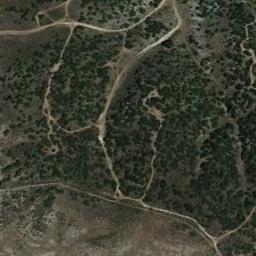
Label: chaparral